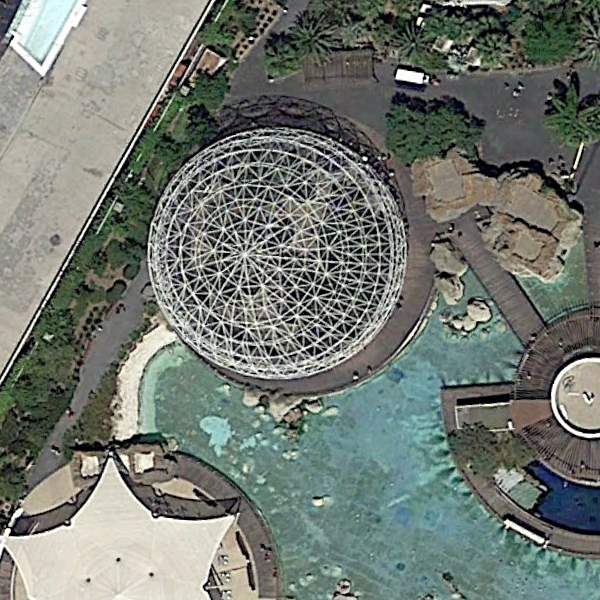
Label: Center